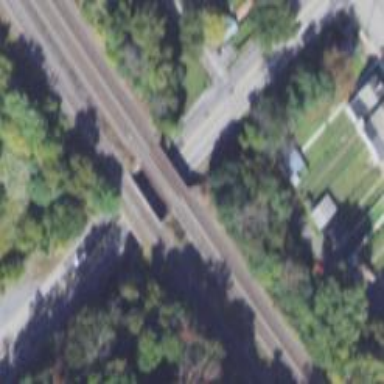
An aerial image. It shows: Bridge over railway line.